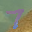
Label: 7